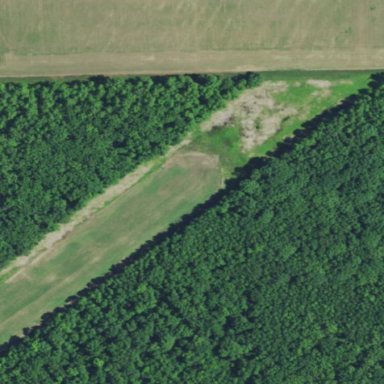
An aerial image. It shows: Deciduous broadleaved woodland.